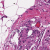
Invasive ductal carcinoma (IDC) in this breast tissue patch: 0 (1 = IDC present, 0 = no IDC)